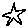
Label: star